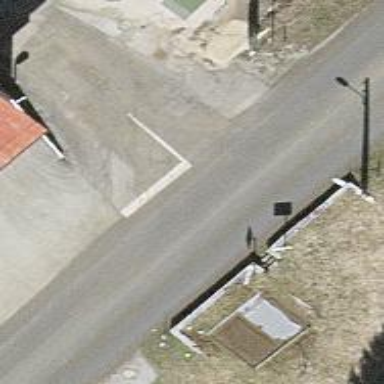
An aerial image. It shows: Stop road.